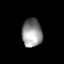
Tissue: lung
Cell type: T cells
Senescence score: 0.1648
Nuclear area (px): 558
Mean DAPI intensity: 145.194